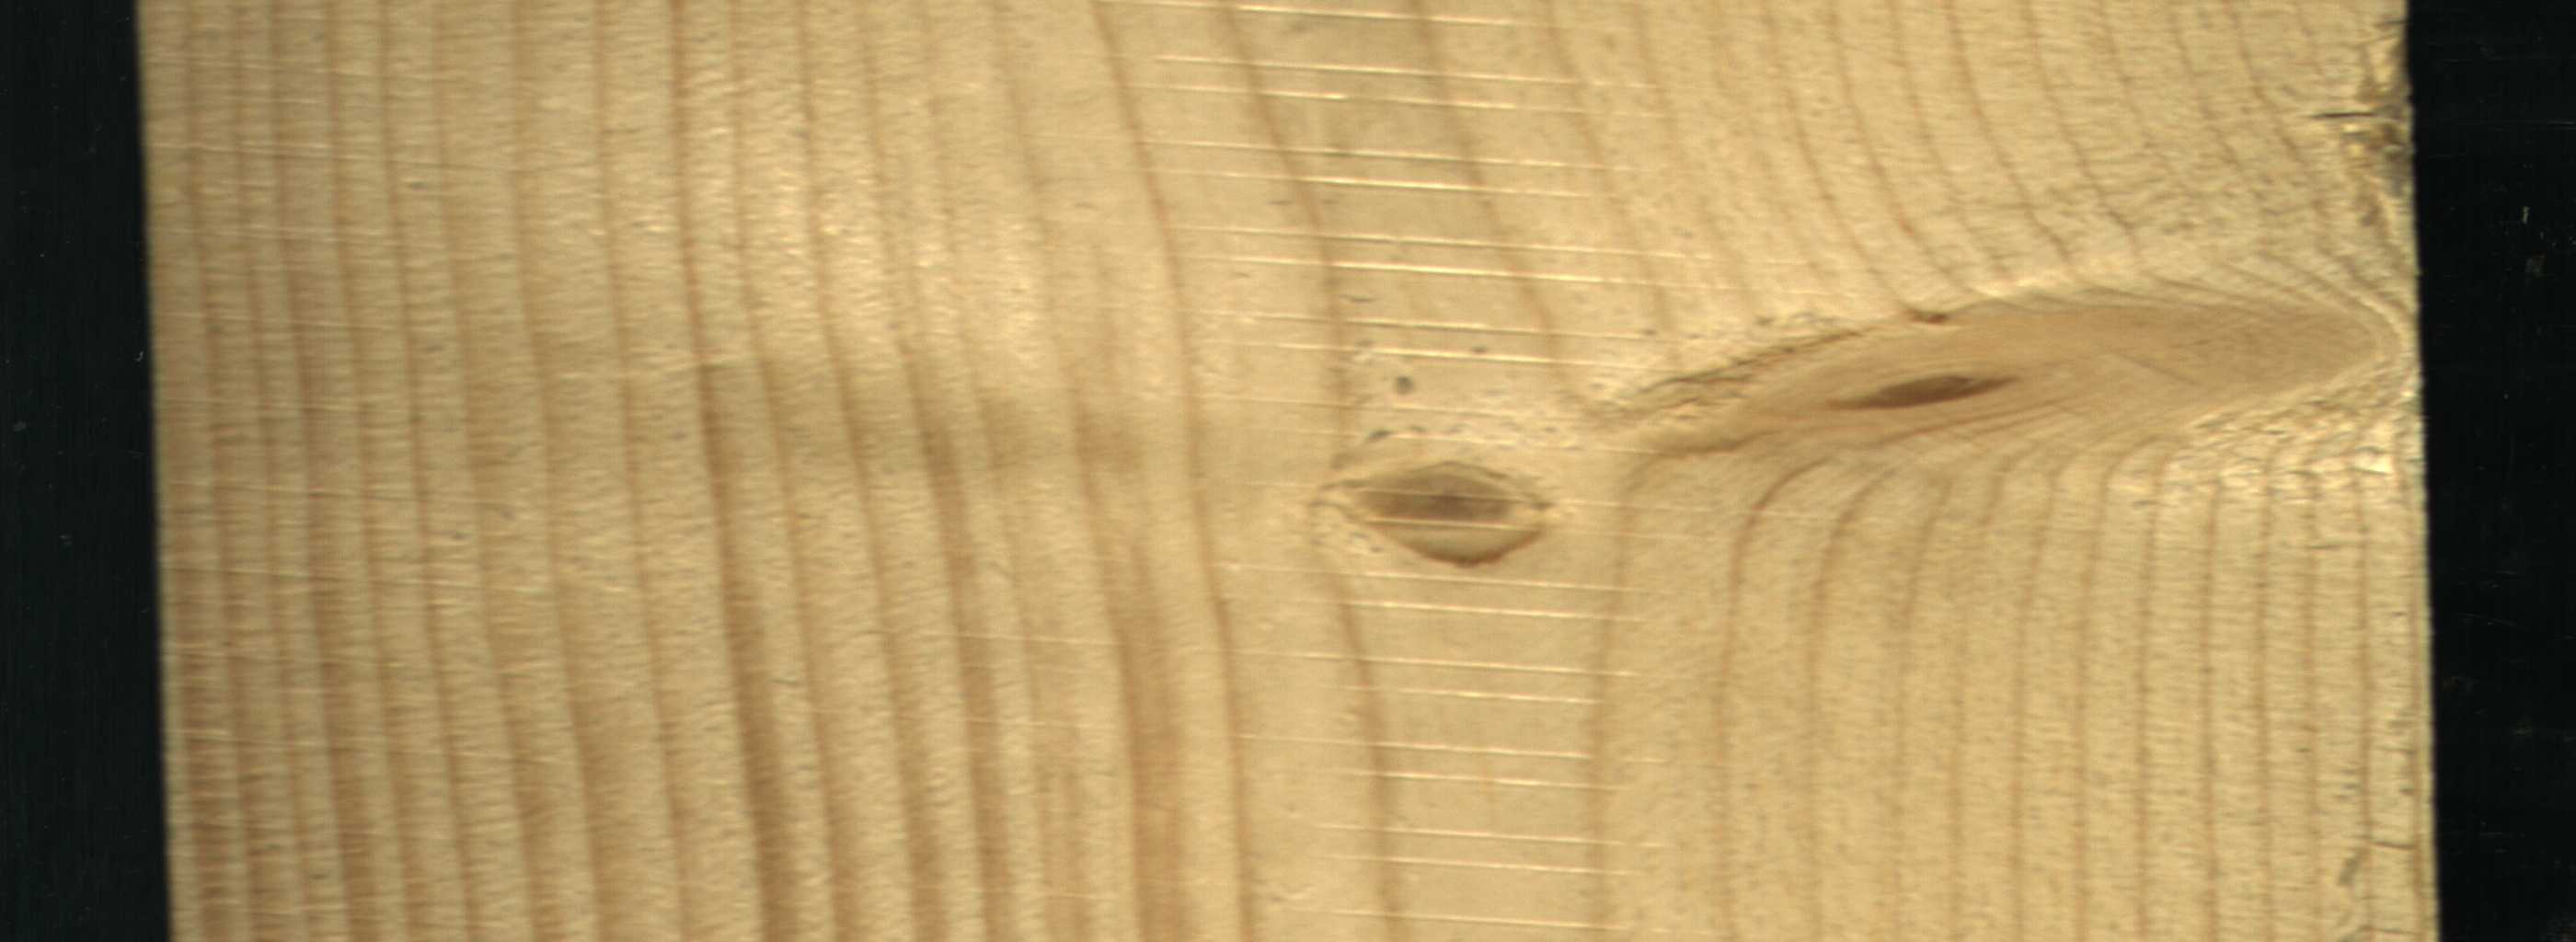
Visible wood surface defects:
Live_Knot
Live_Knot